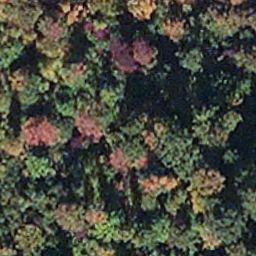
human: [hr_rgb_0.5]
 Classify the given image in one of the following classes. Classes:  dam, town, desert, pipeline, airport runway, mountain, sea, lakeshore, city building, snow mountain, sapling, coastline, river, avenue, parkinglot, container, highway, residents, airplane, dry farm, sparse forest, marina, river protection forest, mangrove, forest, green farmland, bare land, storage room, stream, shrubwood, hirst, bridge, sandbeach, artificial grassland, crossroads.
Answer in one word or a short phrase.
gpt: mangrove